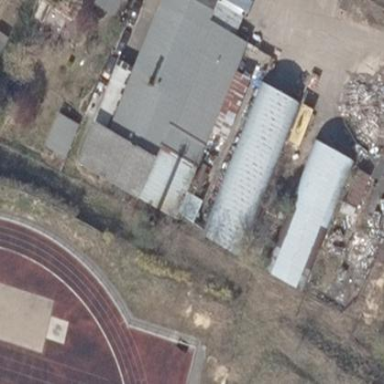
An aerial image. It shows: Industrial building.